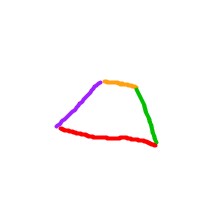
Shape: trapezoid